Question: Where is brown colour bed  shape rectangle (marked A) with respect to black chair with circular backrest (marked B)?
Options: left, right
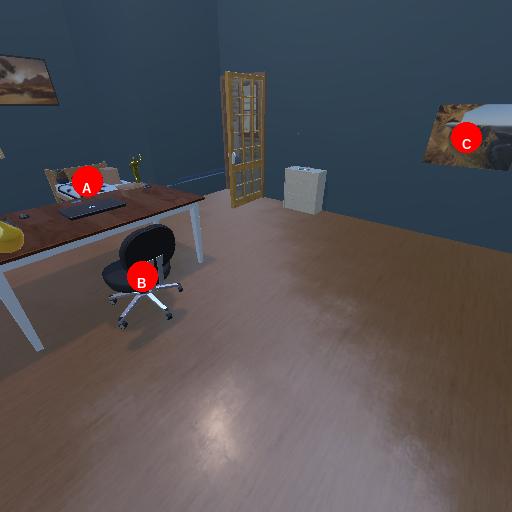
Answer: left